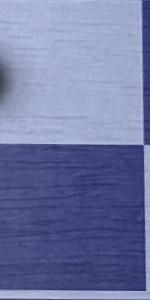
Label: Empty